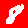
Digit: 8